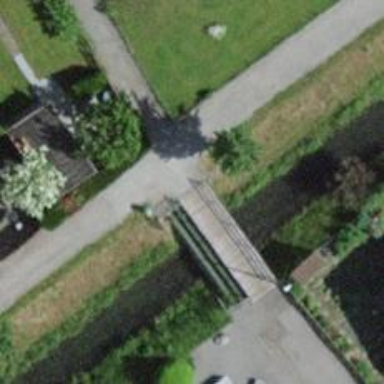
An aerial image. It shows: Path leading to bridge.